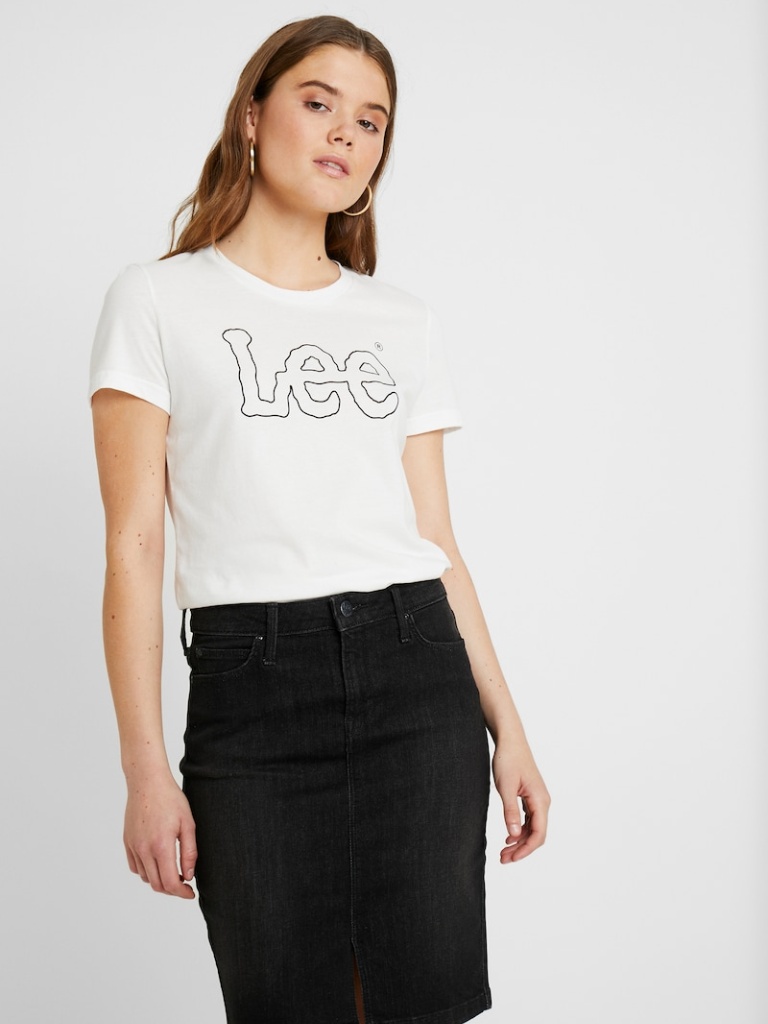
cotton relaxed short sleeve hip length French Tucked crew t-shirt